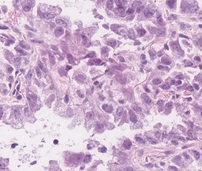
Tumor epithelial tissue: yes
Tumor-associated stroma tissue: no
Normal tissue: no